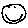
Label: smiley face